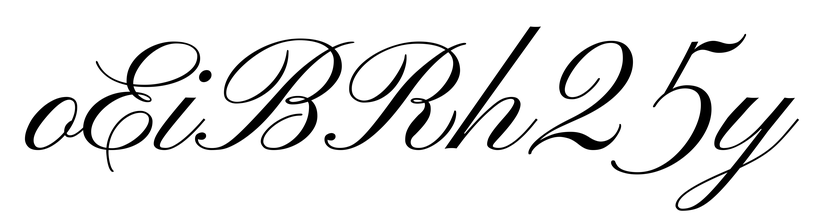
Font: PinyonScript-Regular